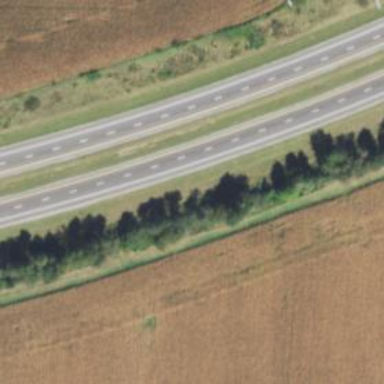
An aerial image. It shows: Asphalt motorway.